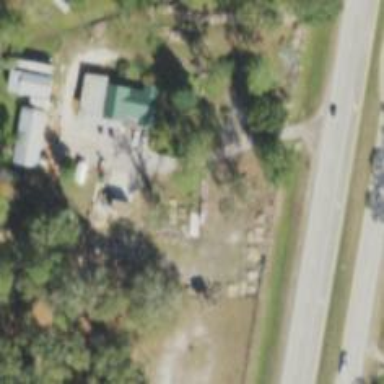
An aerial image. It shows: Sawmill craft.